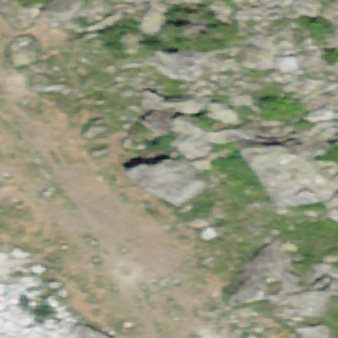
Label: bouldering_area